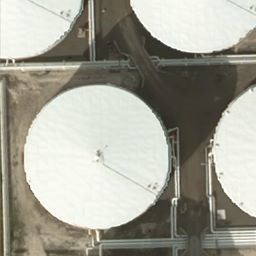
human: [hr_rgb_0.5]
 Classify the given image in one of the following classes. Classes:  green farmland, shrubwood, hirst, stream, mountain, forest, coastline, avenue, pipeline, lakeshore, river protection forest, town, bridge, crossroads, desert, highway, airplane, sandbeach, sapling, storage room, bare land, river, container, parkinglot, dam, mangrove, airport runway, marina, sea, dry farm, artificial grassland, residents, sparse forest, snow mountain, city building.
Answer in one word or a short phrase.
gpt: storage room